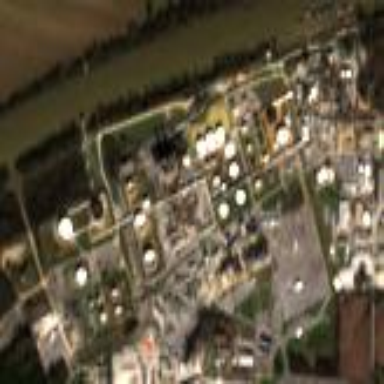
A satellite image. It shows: Industrial area with refinery. It is man-made works within the industrial land use.